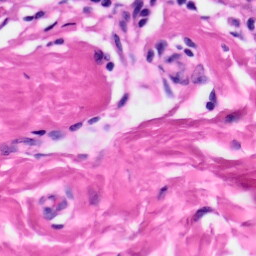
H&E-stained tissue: Skin